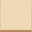
Piece: xx